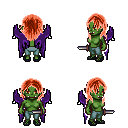
a pixel art fantasy rpg character, female body template, orc, green skin, purple wings, teal pants, red long hairstyle, ghillies, dagger, four views (front, back, left, right), 2x2 character sprite sheet, small pixel art, hard edges, no anti-aliasing